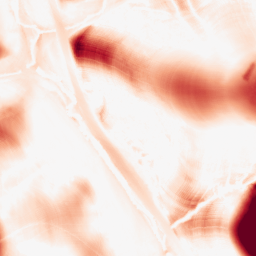
Category: morphological
Decomposition family: morphological
Decomposition parameters: operation: opening
size: 50
Upsampling method: bspline
Upsampling parameters: scale: 2
Upsampling scale: 2